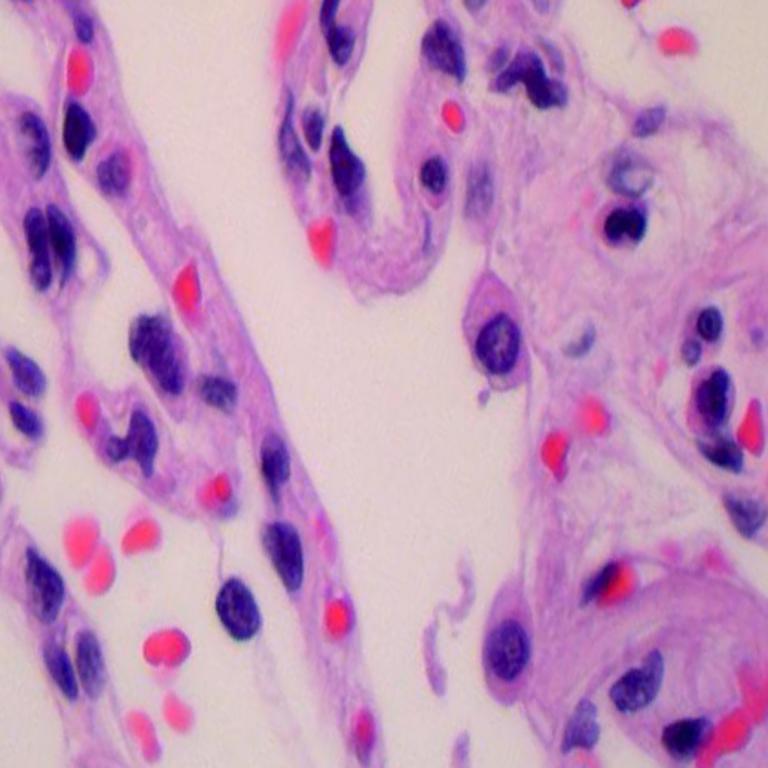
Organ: lung
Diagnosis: benign